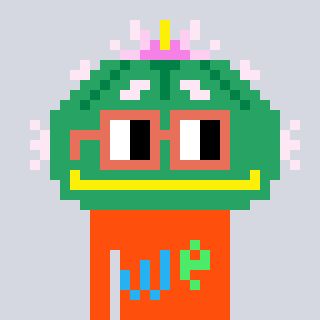
a pixel art character with square orange glasses, a peyote-shaped head and a orange-colored body on a cool background